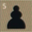
Piece: bP